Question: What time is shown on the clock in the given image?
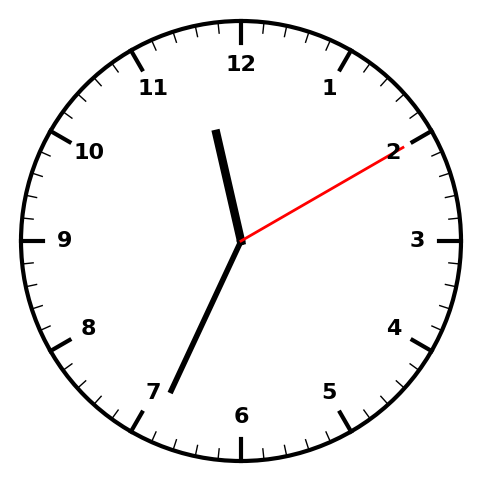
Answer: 11:34:10